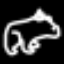
Label: frog